Field crop: tomato
Growth stage: 1
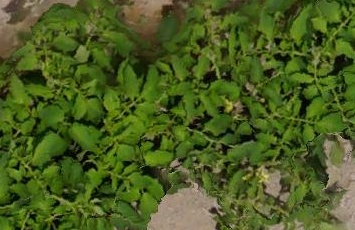
Species: tomato